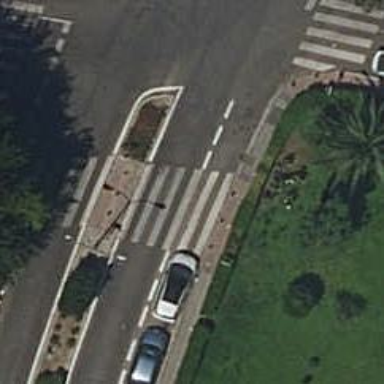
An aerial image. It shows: Bollard barrier.